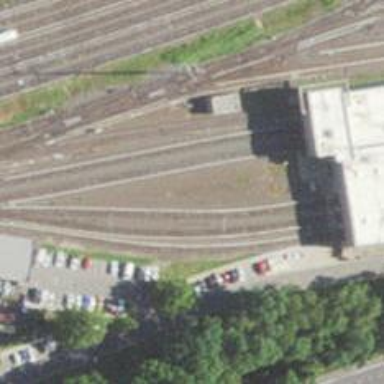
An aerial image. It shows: Electrified rail service yard.